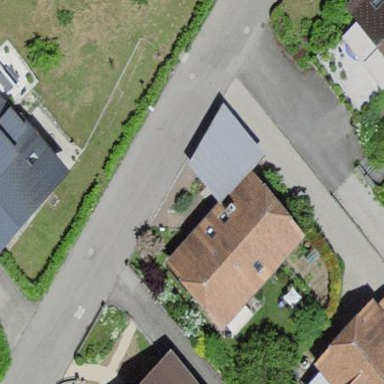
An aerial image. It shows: Residential building.